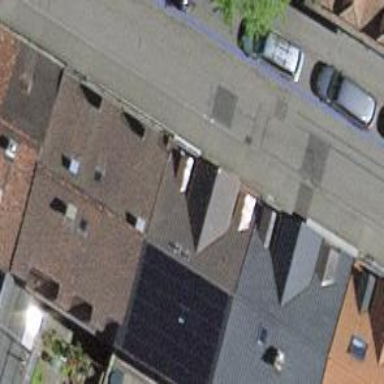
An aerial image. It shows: Terrace building.